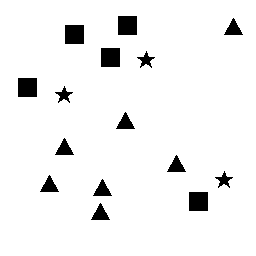
Squares: 5
Triangles: 7
Stars: 3
Total shapes: 15